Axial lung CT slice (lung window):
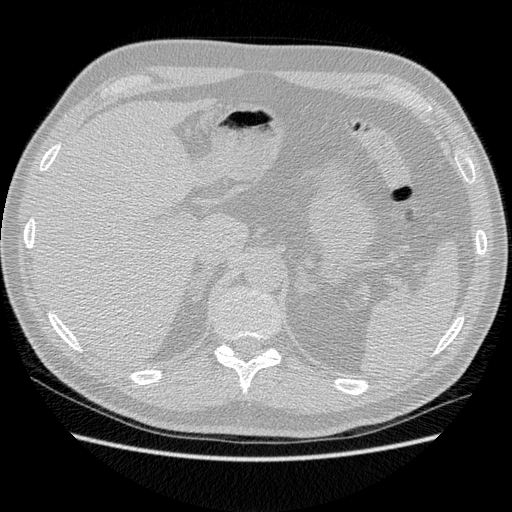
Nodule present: no